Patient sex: F
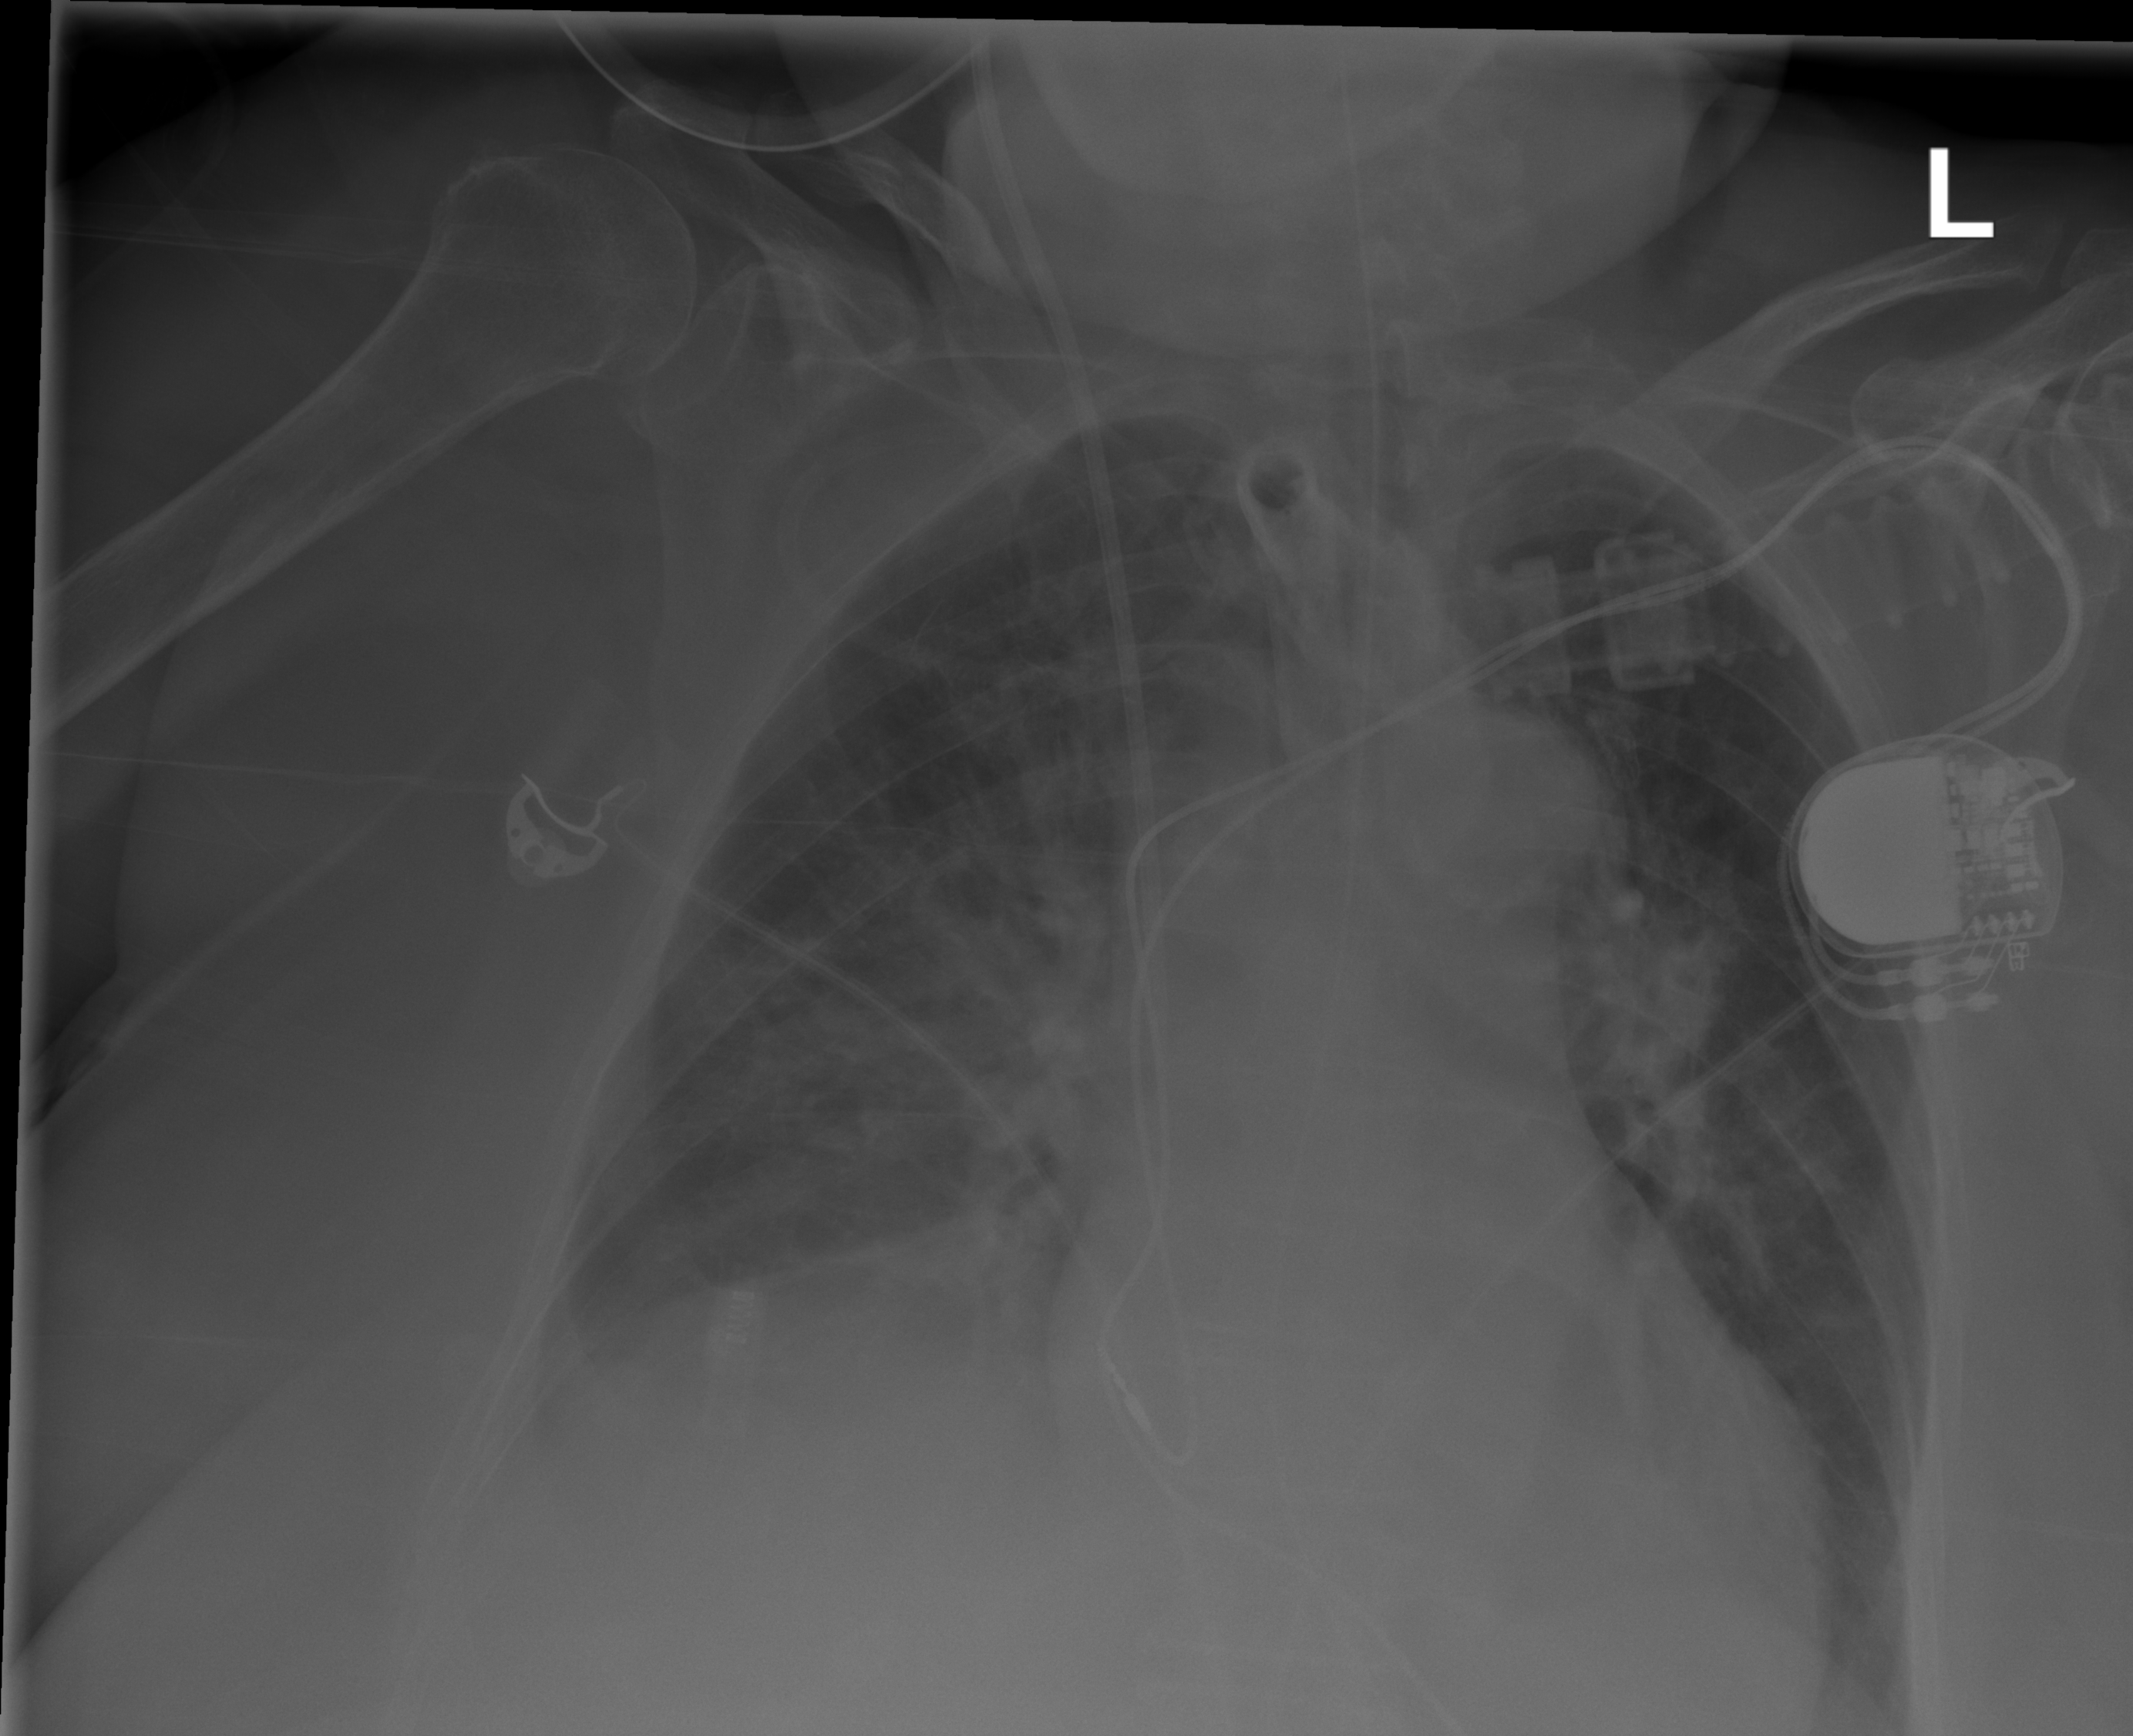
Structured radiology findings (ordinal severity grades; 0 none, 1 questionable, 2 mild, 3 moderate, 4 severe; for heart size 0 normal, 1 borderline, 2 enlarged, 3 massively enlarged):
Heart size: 2
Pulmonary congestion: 1
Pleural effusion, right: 2
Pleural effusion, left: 1
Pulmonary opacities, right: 3
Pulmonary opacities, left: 0
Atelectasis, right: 2
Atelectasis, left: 2